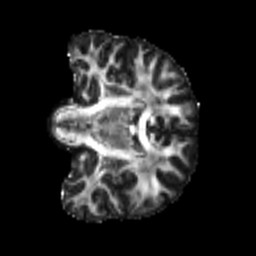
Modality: FA
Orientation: coronal
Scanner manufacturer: siemens
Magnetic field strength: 3 T
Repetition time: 4 s
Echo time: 0.0594 s